Question: I have been searching how to do this for a while now with no luck..
How can i retrieve the value stored in a plist file according to today's date which is checked against the Key in the plist file.

For example as the date today is 2013-05-10 the code should output 5 to the console (the corresponding key in the plist file.
Or for eg. the date today is 2013-05-13 the code should output 6 to the console(the corresponding key in the plist file.
Here's my code to load the plist file into a dictionary:
'''
NSString *something = [[NSBundle mainBundle]pathForResource:@"Calender" ofType:@"plist"];
_calender = [[NSDictionary alloc]initWithContentsOfFile:something];
NSDate *eventDate = [_calender objectForKey:@"date"];
'''
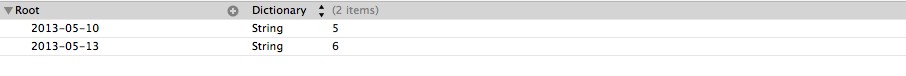
Answer: Your dictionary has date strings for keys and the corresponding values are strings.
Your code to load the dictionary is fine. The part you are missing is generating the proper key from the current date.
'''
NSDateFormatter *df = [[NSDateFormatter alloc] init];
// Use this special locale when generating fixed format date strings
NSLocale *posix = [[NSLocale alloc] initWithLocaleIdentifier:@"en_US_POSIX"];
[df setLocale:posix];
[df setDateFormat:@"yyyy-MM-dd"];
NSString *dateString = [df stringFromDate:[NSDate date]];
'''
Now you can use 'dateString' as the key to your dictionary to lookup the value:
'''
NSString *dateValue = _calender[dateString]; // using your misspelling of calendar
'''
'dateValue' will be '@"5"', '@"6"', or nil. It will be 'nil' if today's date isn't in the dictionary.